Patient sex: F
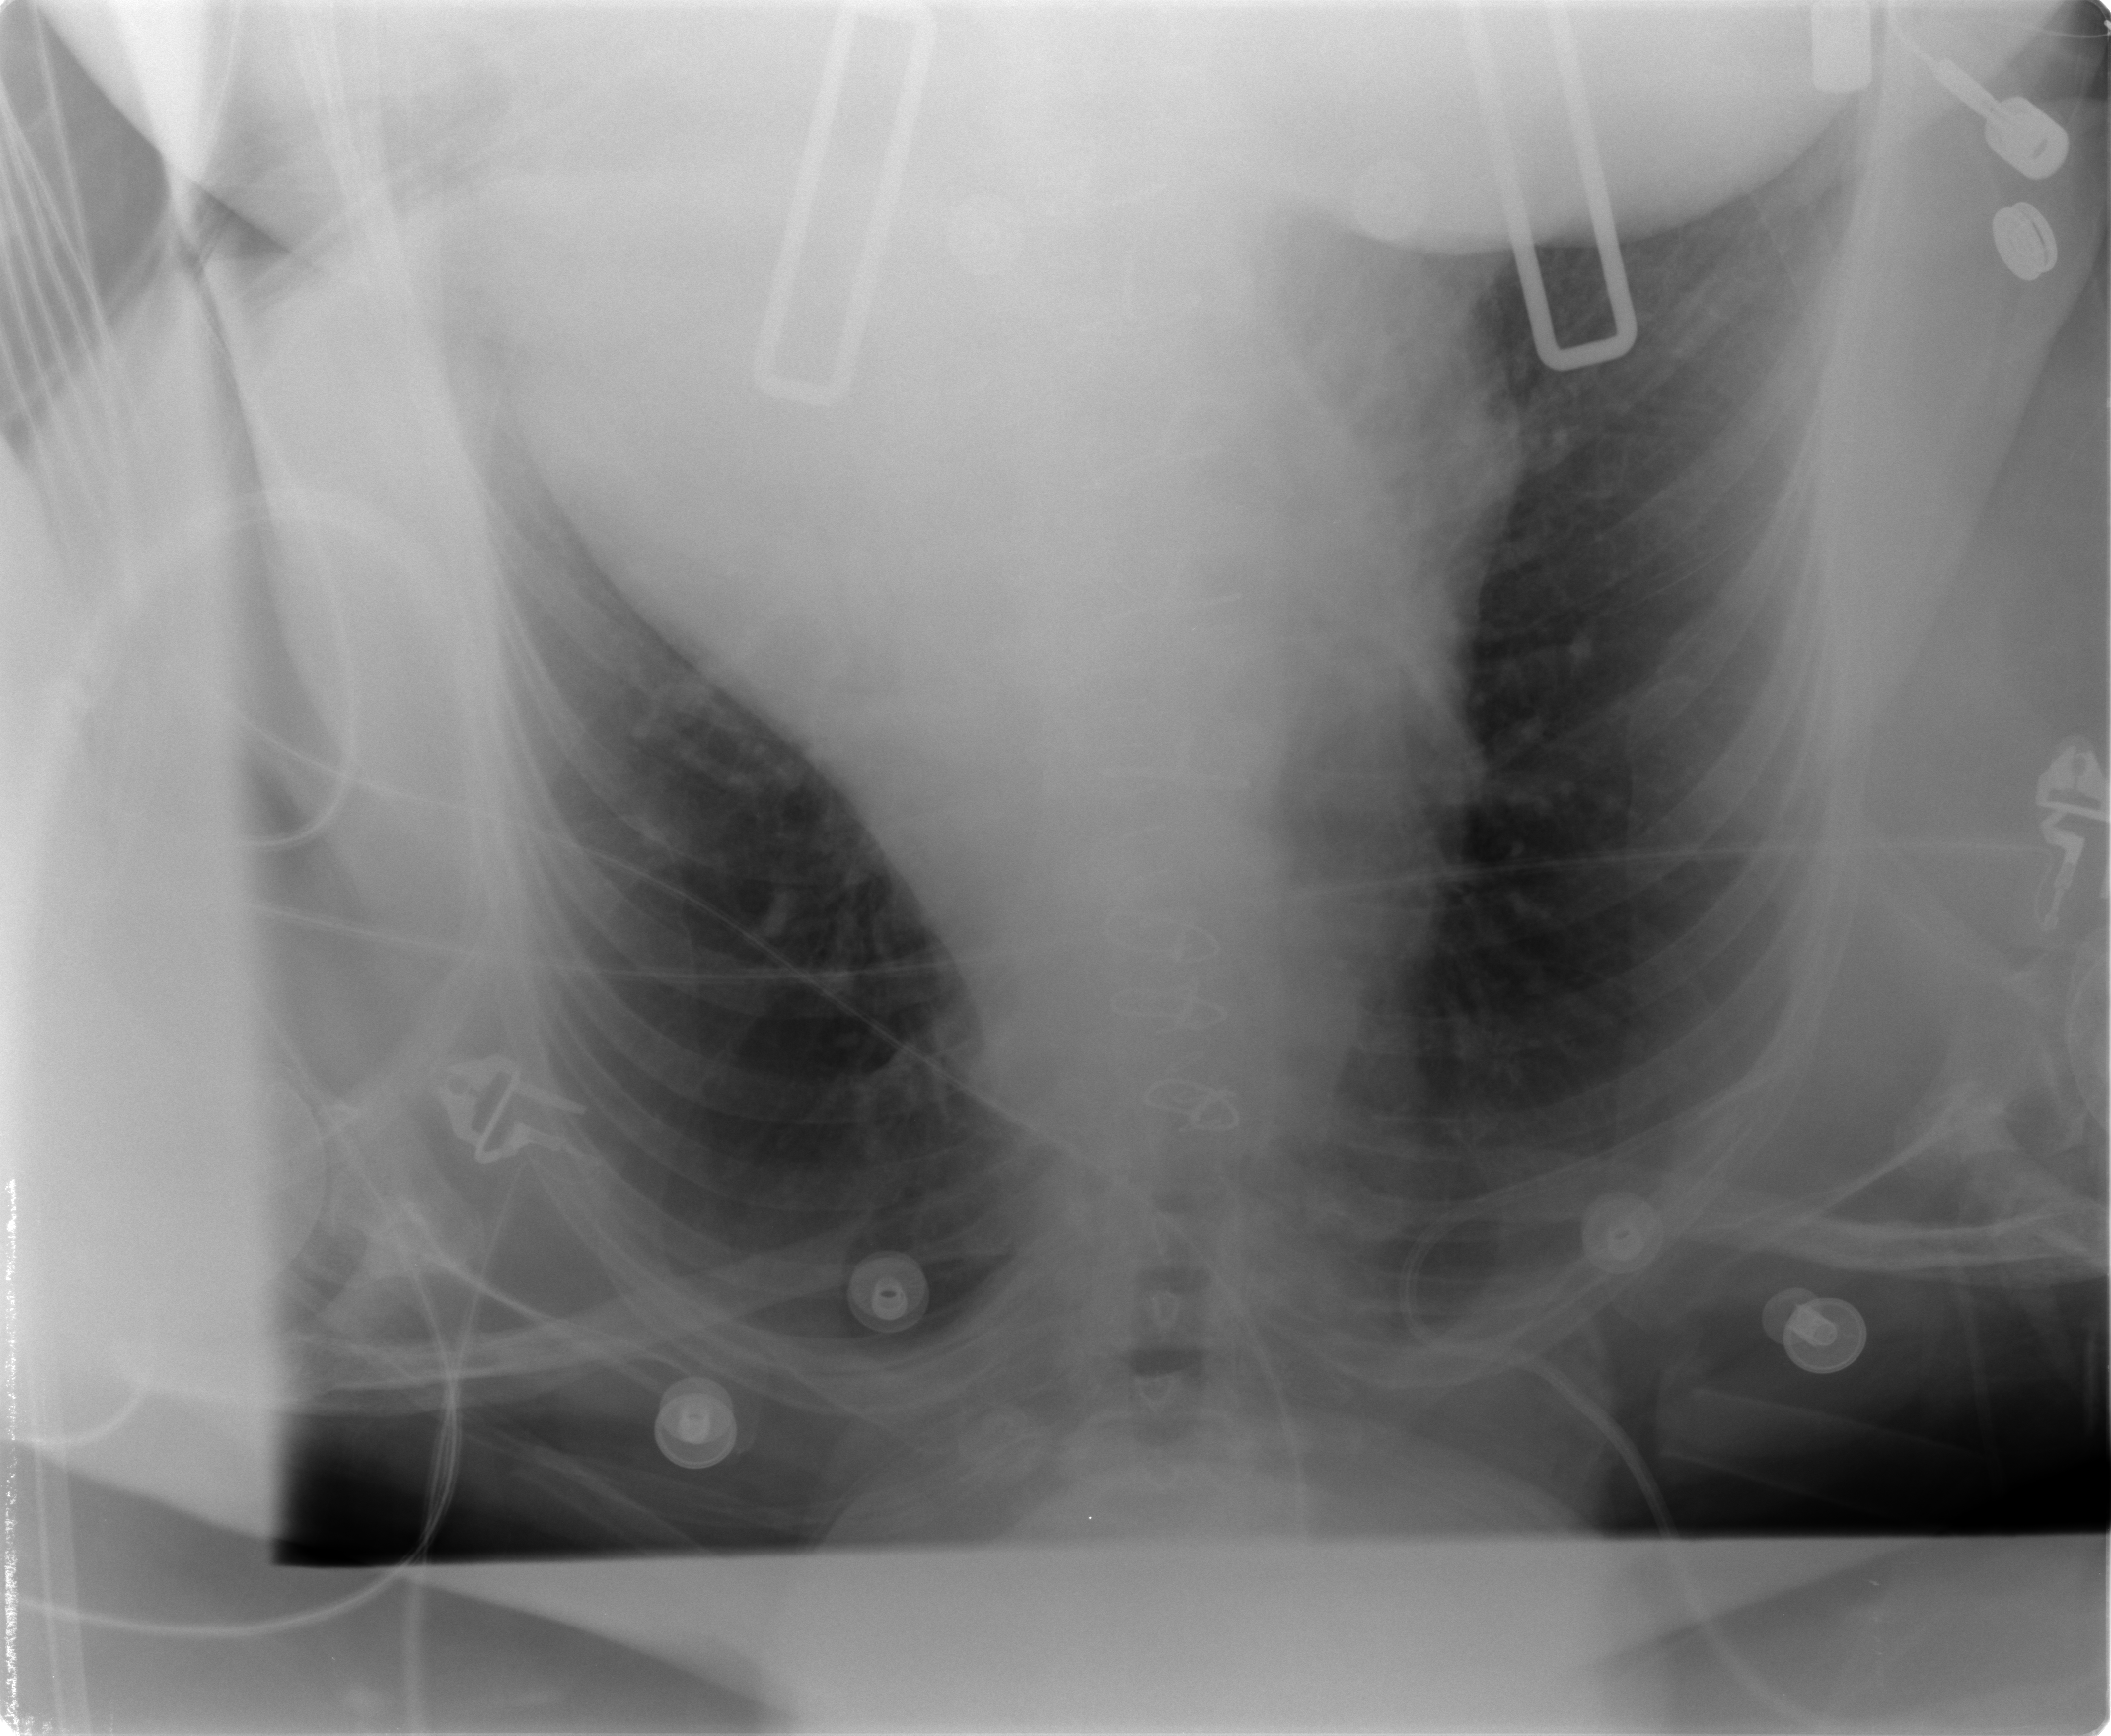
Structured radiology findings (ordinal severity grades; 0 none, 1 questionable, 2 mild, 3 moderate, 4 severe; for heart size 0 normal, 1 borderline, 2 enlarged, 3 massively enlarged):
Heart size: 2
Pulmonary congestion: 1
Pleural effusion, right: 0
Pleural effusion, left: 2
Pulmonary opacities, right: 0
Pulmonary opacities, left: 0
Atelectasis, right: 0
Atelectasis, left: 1